Question: I used Chartboost ads in Cocos2d-X iPhone game.
Chartboost fullscreen ads shifted up sometime when revmob banner on. Not able to close this.
Here is screenshot:

Code:
'''
[[RevMobAds session] showBanner];
[[Chartboost sharedChartboost] showInterstitial];
'''
How to fix this ?
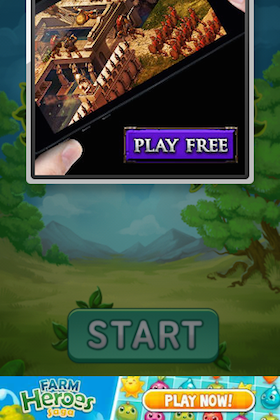
Answer: It looks like the SDKs are conflicting when showing the views. As I don't know much about how RevMob shows their view, I suggest simply not showing both at the same time. Instead, do the following:
When the user loads the menu screen, call the Chartboost interstitial code:
[[Chartboost sharedChartboost] showInterstitial:CBLocationMainMenu];
Then, call the RevMob code when the Chartboost interstitial is closed by implementing the didCloseInterstitial delegate method:
'- (void)didCloseInterstitial:(CBLocation)location { if (location == CBLocationMainMenu) { [[RevMobAds session] showBanner]; } }'